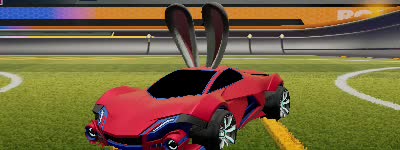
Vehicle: werewolf